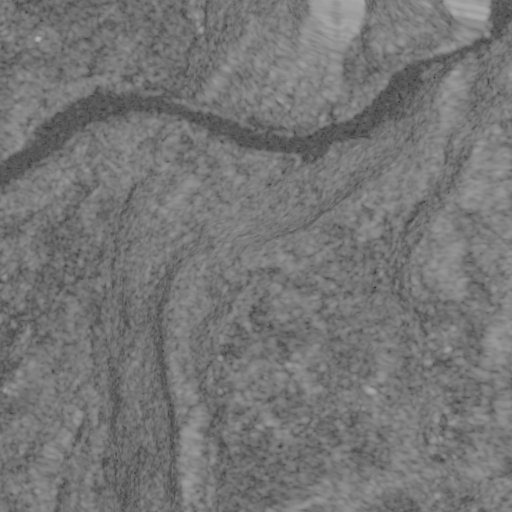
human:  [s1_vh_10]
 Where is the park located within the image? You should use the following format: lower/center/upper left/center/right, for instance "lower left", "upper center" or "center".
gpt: The park is located in the lower right of the image.
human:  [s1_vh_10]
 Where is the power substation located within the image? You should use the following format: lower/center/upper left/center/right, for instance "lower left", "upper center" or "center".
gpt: The power substation is located in the upper left of the image.
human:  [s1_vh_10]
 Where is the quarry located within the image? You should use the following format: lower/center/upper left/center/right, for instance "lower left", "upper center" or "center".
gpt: The quarry is located in the upper center of the image.
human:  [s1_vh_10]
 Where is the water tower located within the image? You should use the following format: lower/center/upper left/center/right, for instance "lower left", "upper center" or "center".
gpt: The water tower is located in the center right of the image.
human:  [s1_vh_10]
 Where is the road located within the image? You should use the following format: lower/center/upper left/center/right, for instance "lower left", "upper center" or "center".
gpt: There is no road in the image.

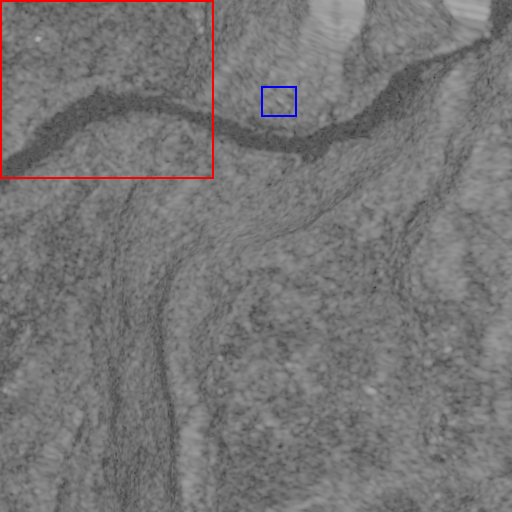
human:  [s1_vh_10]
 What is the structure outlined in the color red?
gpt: The structure outlined in red is a crop field.
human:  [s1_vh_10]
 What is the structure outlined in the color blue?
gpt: The structure outlined in blue is a quarry.
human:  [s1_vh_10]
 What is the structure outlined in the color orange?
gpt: There is no orange outline.